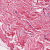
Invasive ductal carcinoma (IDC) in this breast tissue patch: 0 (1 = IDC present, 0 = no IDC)